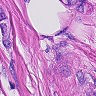
Metastatic tissue present: yes